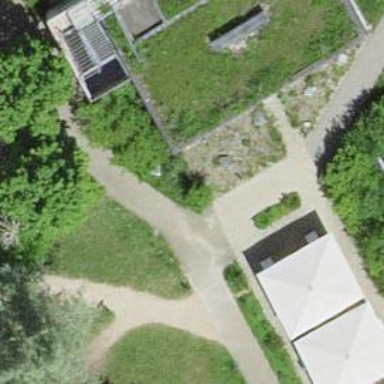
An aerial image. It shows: Sidewalk along the footway.